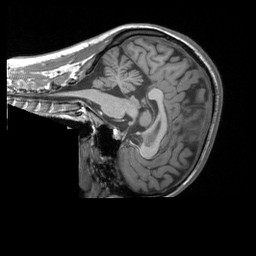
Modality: T1w
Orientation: sagittal
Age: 18
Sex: female